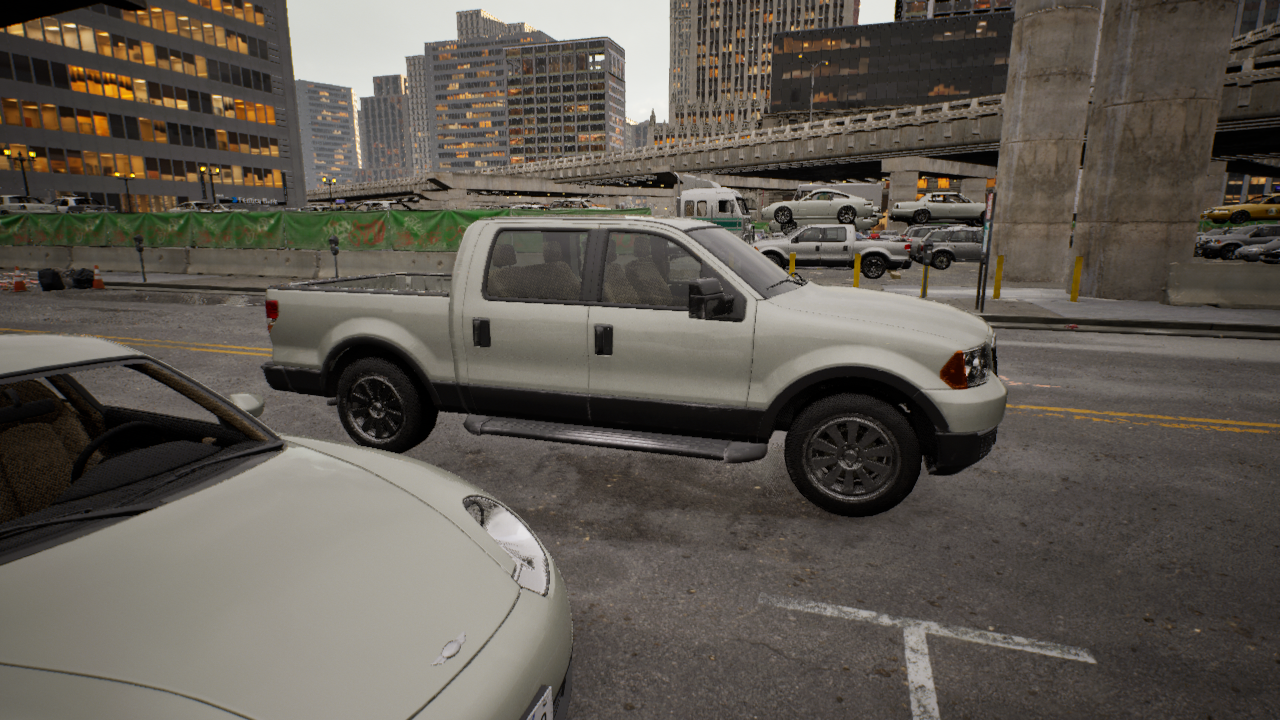
Venue: downtown
Lighting: golden hour
Vehicle rig: pickup